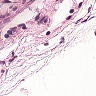
Metastatic tissue present: no